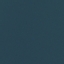
Label: SeaLake